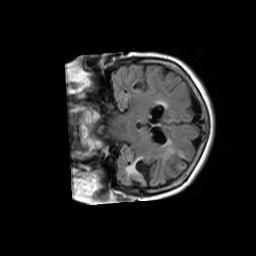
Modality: FLAIR
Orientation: coronal
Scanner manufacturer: philips
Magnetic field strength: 1.5 T
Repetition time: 11 s
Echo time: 0.14 s